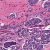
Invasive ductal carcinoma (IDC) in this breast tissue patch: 0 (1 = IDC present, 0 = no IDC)